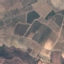
Land use / land cover class: PermanentCrop